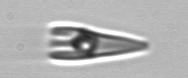
Label: Licmophora